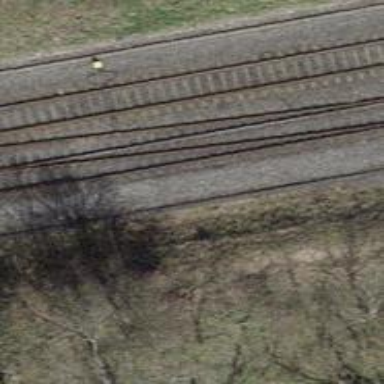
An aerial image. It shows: Railway switch.